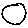
Label: circle